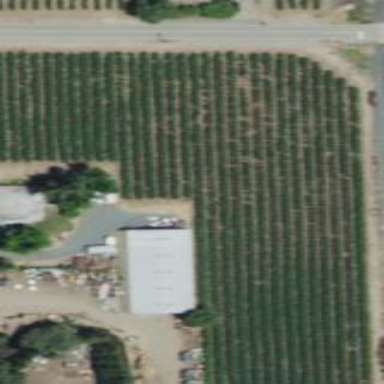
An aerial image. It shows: Vineyard growing grapes.